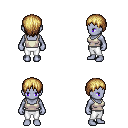
a pixel art fantasy rpg character, female body template, dark elf, purple skin, white pirate shirt, white pants, blonde plain hairstyle, four views (front, back, left, right), 2x2 character sprite sheet, small pixel art, hard edges, no anti-aliasing